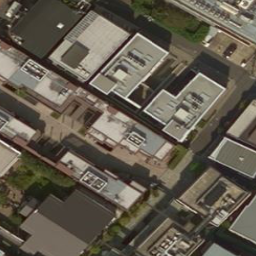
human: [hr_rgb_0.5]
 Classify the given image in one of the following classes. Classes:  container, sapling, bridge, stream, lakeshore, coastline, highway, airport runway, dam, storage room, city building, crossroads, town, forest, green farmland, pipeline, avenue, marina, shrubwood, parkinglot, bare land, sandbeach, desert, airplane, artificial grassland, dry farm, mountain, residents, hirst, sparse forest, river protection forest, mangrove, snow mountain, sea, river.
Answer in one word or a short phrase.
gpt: city building